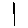
Label: line